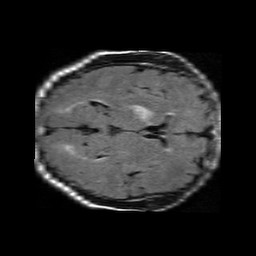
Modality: FLAIR
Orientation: axial
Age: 58
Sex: male
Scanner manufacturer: philips
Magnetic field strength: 1.5 T
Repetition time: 6 s
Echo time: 0.12 s